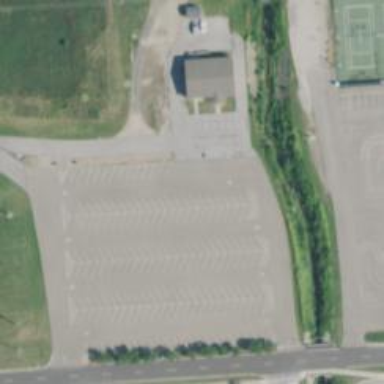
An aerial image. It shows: Parking area.